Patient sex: F
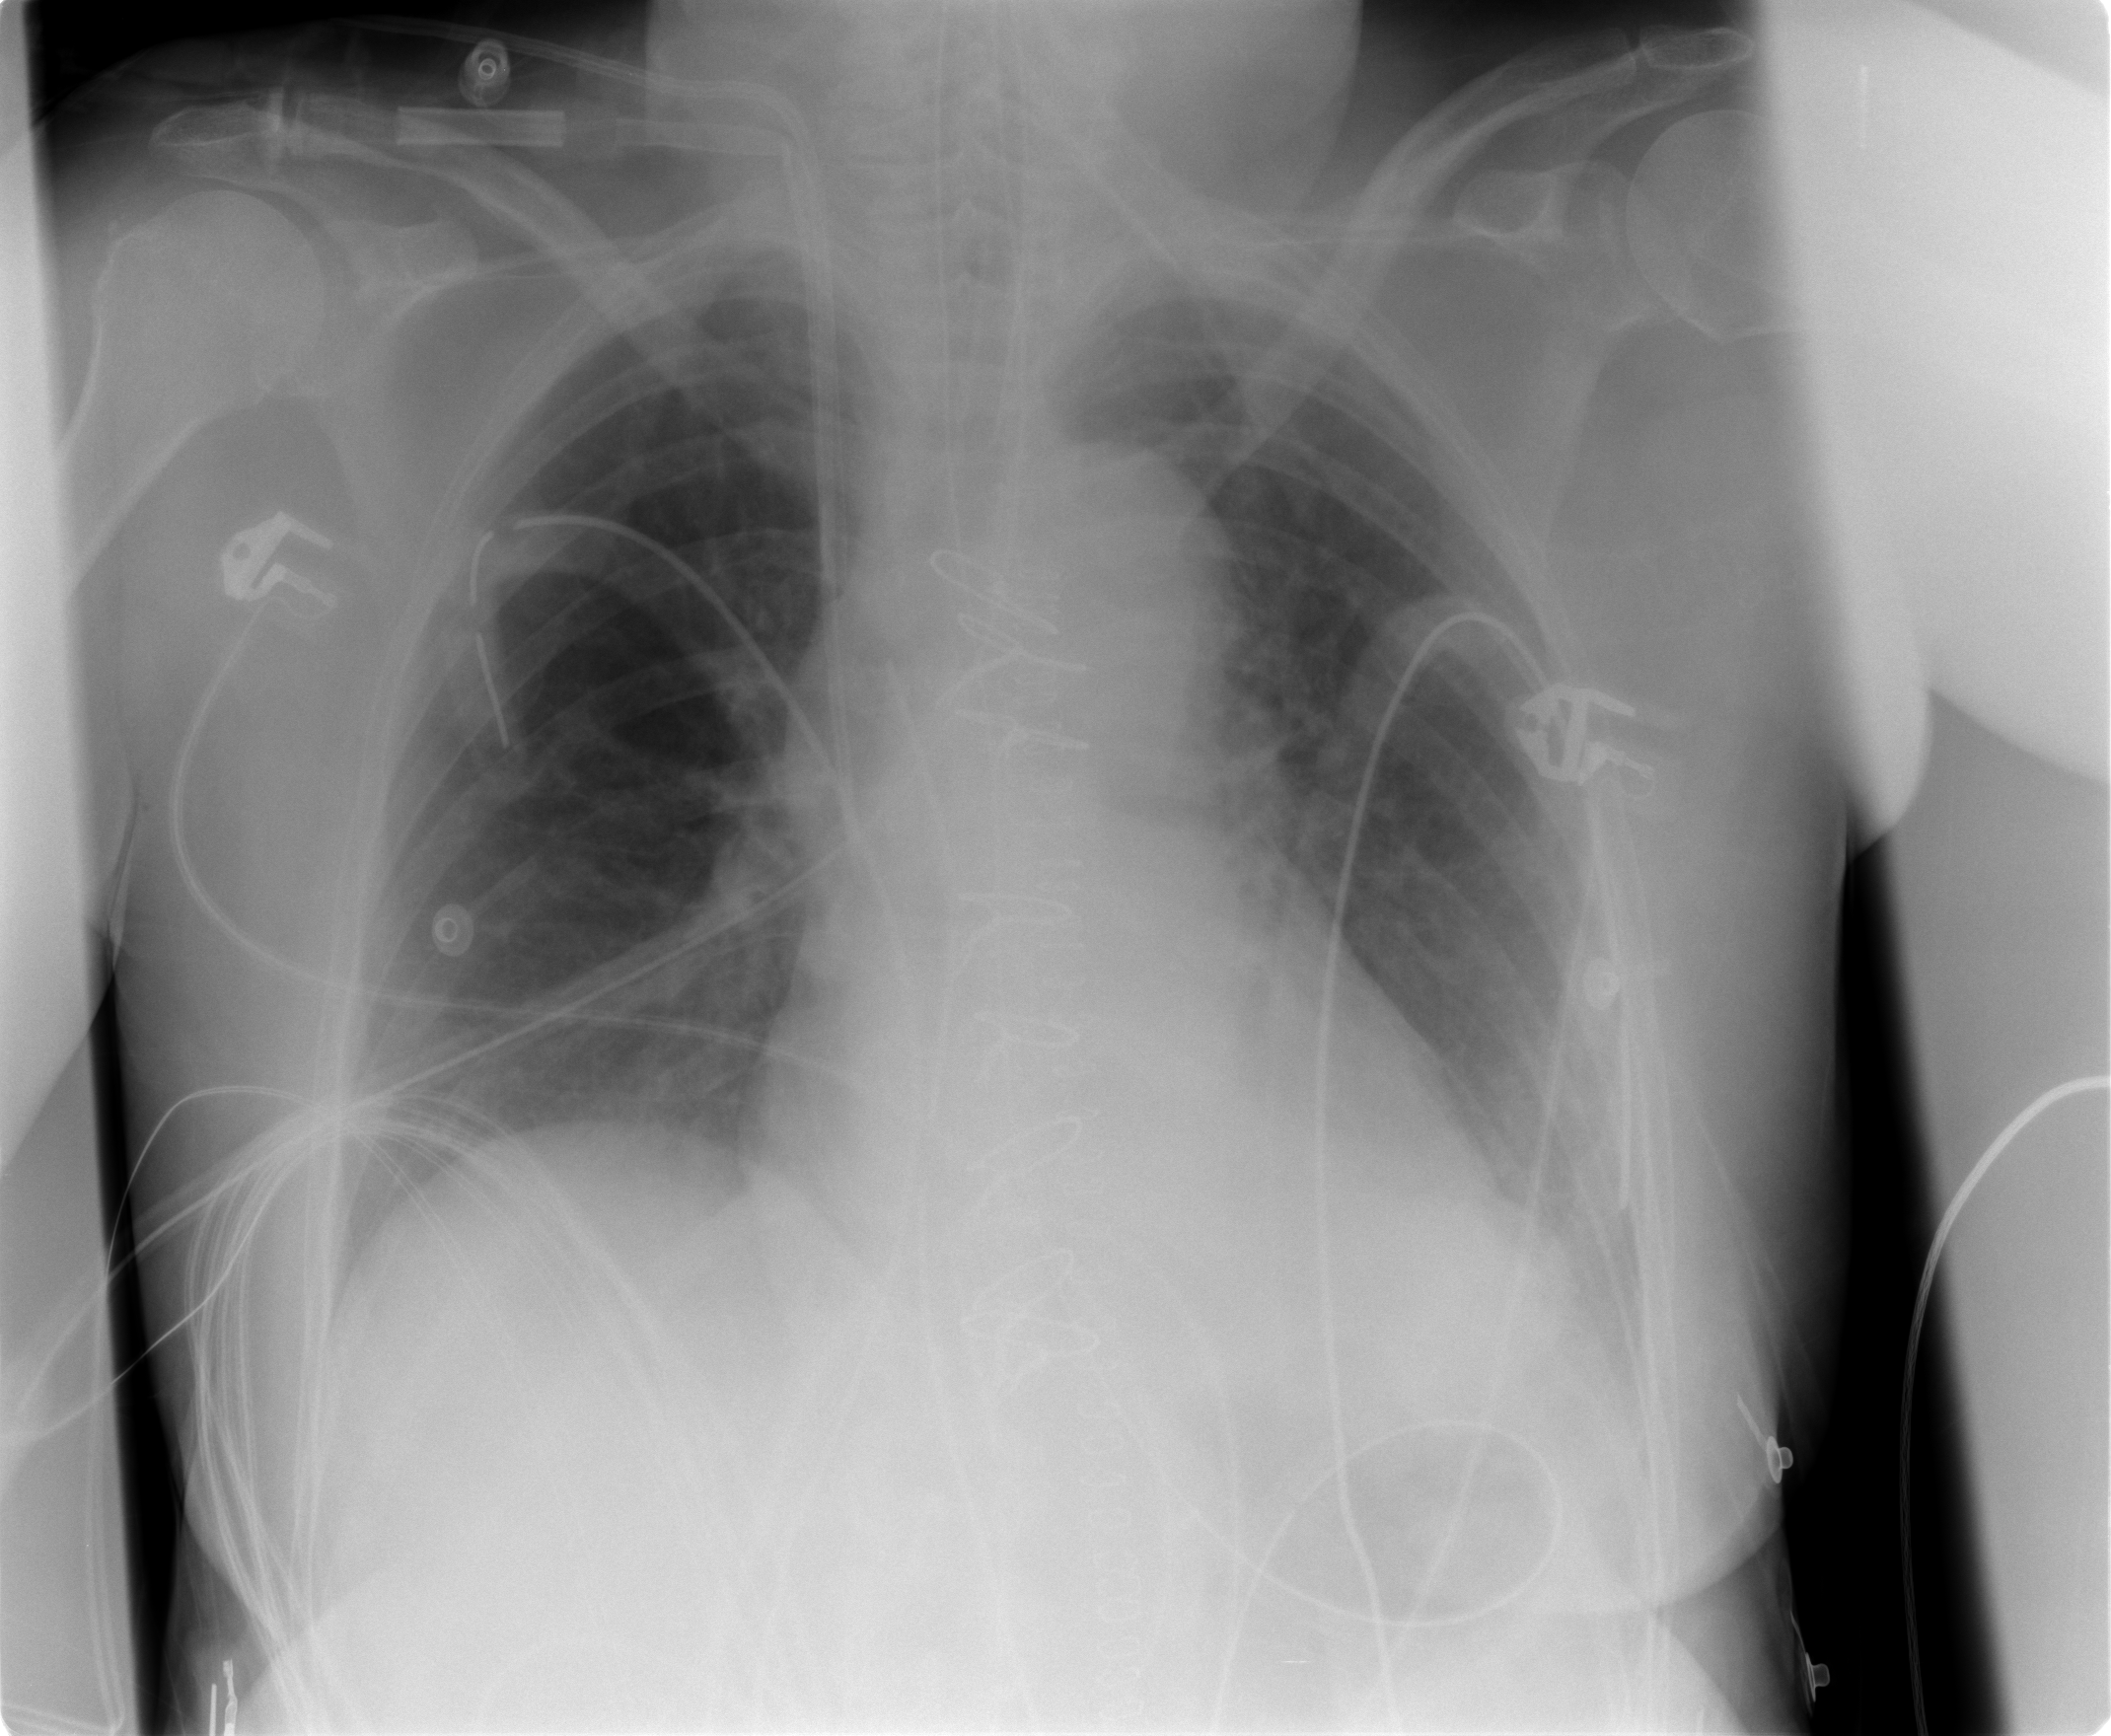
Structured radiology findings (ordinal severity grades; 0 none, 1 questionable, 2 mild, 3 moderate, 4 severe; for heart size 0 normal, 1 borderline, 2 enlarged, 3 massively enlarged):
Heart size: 0
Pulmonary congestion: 0
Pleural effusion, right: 0
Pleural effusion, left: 1
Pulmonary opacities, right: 0
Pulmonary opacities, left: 0
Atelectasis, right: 0
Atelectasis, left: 0